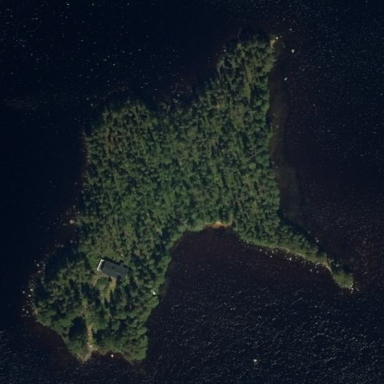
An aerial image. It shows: Islet covered with needle-leaved woodland.